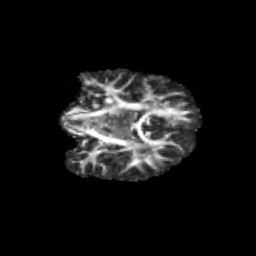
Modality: FA
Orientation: coronal
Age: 10
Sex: female
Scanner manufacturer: siemens
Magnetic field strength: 3 T
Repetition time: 3.8 s
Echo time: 0.07 s